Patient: sex M, age 76
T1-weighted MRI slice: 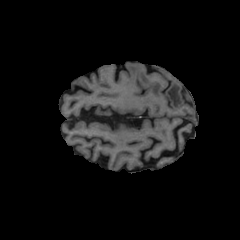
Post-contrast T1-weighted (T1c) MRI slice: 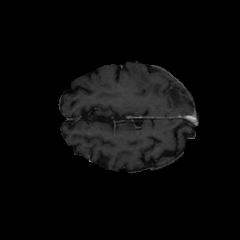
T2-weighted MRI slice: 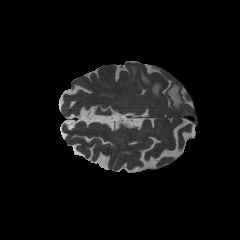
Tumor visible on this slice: yes
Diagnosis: Glioblastoma, IDH-wildtype
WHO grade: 4